Field crop: maize
Growth stage: 1
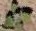
Species: chenopodium